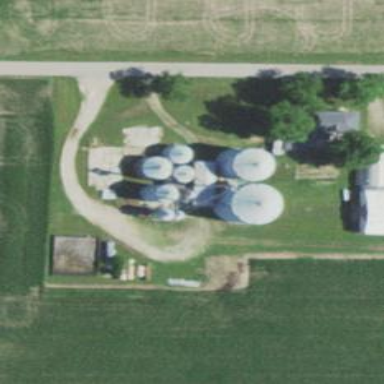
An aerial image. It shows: Silo.